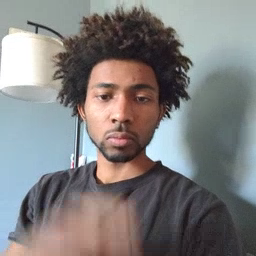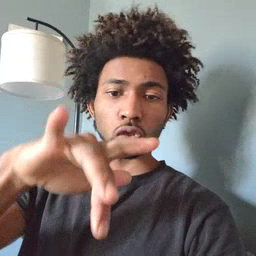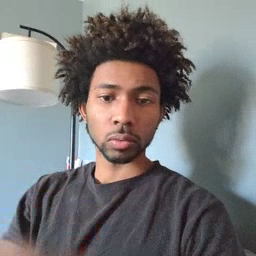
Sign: touch